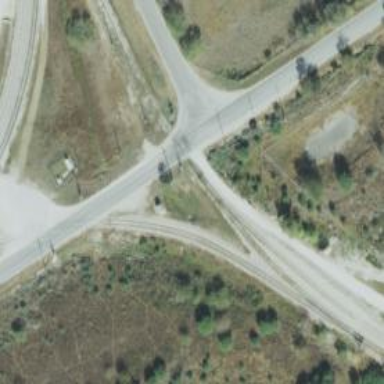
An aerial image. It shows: Level crossing with lights and barriers.